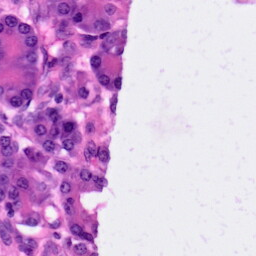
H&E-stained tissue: Pancreatic